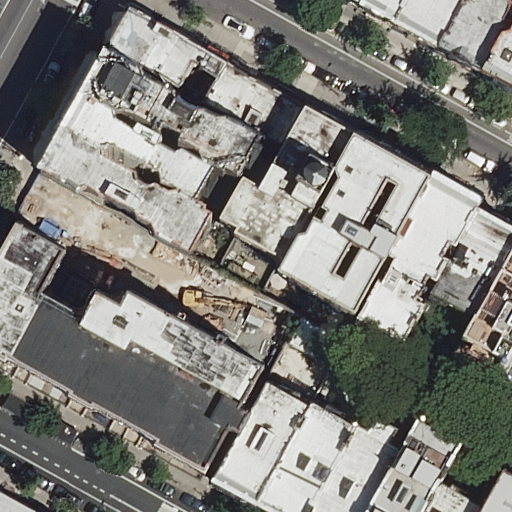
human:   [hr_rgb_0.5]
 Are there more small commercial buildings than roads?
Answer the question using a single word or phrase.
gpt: no

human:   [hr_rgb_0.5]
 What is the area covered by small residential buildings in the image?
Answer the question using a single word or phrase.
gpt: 206m2

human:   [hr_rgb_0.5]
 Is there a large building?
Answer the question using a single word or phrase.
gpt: no

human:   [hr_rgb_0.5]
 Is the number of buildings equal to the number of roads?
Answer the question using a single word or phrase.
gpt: no

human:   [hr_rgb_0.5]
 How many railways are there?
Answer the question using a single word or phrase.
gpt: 0

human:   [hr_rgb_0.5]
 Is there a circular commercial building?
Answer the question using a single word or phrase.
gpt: no

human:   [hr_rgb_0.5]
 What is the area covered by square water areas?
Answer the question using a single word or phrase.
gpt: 0m2

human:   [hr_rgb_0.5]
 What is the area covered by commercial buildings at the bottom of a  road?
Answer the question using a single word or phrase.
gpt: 0m2

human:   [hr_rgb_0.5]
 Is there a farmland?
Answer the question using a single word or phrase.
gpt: no

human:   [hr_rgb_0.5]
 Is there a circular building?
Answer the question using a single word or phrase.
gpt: no

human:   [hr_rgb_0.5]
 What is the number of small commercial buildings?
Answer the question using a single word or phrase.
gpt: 0

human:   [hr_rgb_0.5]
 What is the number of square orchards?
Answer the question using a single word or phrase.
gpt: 0

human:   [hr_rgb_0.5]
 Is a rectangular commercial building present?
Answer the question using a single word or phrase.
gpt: no

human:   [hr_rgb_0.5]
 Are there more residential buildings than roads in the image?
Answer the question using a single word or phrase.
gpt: yes

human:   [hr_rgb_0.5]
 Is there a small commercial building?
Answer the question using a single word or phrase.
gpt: no

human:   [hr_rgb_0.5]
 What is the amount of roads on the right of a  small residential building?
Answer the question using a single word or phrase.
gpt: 3

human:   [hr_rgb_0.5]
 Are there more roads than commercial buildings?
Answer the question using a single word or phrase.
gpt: yes

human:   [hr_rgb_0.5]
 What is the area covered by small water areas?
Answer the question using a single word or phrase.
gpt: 0m2

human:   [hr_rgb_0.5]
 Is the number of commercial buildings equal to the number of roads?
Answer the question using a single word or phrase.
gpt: no

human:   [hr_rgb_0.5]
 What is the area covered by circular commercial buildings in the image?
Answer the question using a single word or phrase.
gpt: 0m2

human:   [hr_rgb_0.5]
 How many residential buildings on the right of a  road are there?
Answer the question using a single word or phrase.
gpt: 22

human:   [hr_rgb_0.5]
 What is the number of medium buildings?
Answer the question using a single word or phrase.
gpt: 18

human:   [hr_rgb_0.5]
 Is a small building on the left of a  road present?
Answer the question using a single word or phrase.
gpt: yes

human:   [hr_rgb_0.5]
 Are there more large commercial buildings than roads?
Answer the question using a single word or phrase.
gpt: no

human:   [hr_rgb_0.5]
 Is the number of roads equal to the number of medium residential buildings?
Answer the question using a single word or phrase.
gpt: no

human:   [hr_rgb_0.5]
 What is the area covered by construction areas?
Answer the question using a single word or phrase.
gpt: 0m2

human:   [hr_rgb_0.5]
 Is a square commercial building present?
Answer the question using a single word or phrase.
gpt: no

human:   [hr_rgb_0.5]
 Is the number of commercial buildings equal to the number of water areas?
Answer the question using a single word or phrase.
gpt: yes

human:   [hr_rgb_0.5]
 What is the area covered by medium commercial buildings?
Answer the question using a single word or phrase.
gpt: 0m2

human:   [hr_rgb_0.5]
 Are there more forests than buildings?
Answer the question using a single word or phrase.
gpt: no

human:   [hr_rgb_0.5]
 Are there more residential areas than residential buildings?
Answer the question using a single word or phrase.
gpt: no

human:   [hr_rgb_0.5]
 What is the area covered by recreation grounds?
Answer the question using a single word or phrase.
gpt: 0m2

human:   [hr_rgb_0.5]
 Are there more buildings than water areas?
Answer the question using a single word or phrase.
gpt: yes

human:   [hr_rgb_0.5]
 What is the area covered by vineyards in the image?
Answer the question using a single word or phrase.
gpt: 0m2

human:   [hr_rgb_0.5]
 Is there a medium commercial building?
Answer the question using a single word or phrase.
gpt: no

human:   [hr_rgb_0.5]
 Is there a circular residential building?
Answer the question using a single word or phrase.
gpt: no